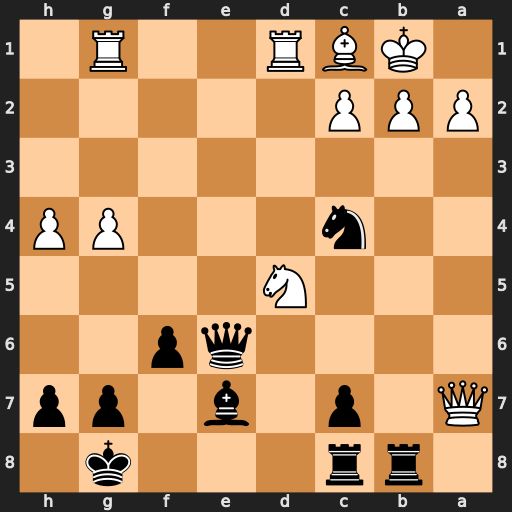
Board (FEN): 1rr3k1/Q1p1b1pp/4qp2/3N4/2n3PP/8/PPP5/1KBR2R1
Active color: b
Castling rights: -
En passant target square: -
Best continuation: Na3+ Qxa3 Bxa3